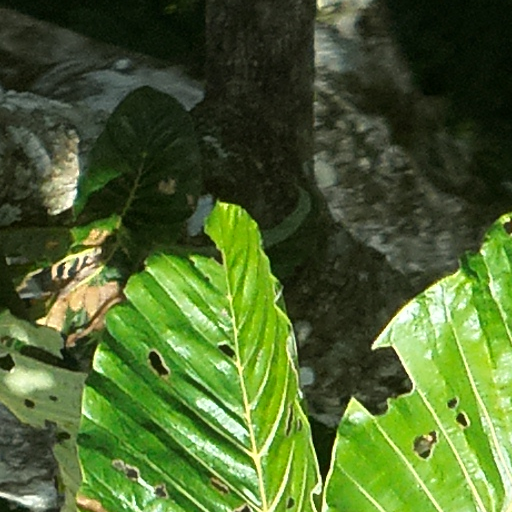
Species: Cecropia insignis
GBIF accepted scientific name: Cecropia insignis
Crown area (m\u00b2): 187.137